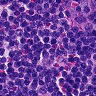
Metastatic tissue present: no